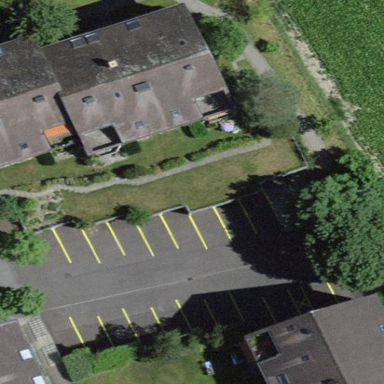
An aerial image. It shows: Group of garages.